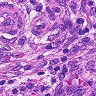
Metastatic tissue present: yes